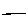
Label: line